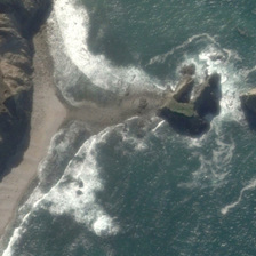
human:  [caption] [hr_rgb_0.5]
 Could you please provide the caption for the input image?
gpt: The Y-shaped beach separates the sea.

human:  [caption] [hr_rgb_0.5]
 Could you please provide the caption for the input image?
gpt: There is a tall island on one side of the beach.

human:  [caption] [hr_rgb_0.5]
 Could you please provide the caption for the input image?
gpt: A Y-shaped beach separates the sea.

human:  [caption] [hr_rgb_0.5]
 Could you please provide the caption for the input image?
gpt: On one side of the beach is a tall island.

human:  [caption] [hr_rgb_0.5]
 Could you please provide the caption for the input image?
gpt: There is a high island on the other side of the beach.